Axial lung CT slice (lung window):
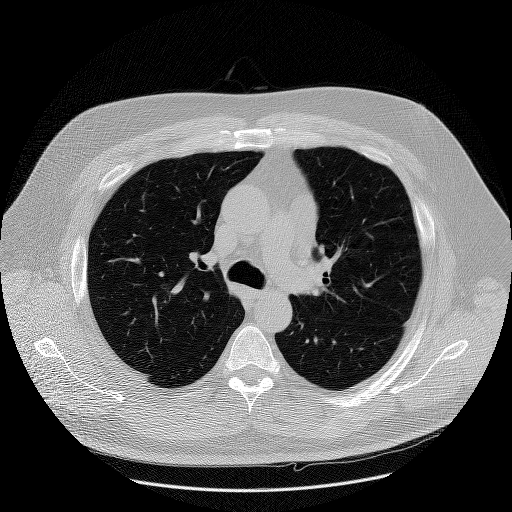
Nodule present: no